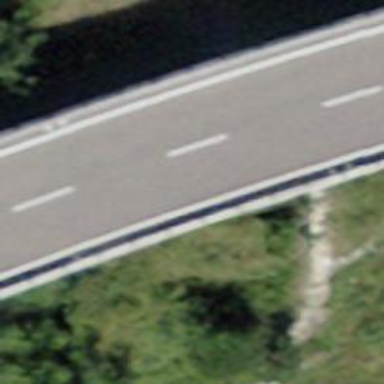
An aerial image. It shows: Bridge with asphalt surface carrying trunk highway.